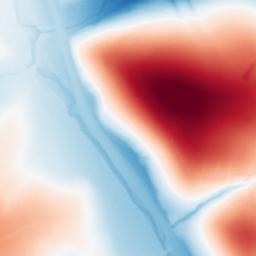
Category: trend_removal
Decomposition family: polynomial_high
Decomposition parameters: degree: 6
Upsampling method: quadratic
Upsampling parameters: scale: 8
Upsampling scale: 8